Question: I'm working on a module for the admin area of Magento. I'm trying to follow Alan Storm's tutorial on <URL> but can't seem to get my controller to do anything. I think it may have something to do with routing, but I'm not sure. It shows me the frontend template with a 404 error.
(Note: )
The module is called Mynamespace_Donor and lives in app/code/local/Mynamespace/Donor/.
My etc/config.xml looks like this:
'''
<?xml version="1.0"?>
<config>
<modules>
<Mynamespace_Donor>
<version>0.1.0</version>
</Mynamespace_Donor>
</modules>
<global>
<helpers>
<donor>
<class>Mynamespace_Donor_Helper</class>
</donor>
</helpers>
<resources>
<donor_setup>
<setup>
<module>Mynamespace_Donor</module>
</setup>
</donor_setup>
</resources>
</global>
<admin>
<routers>
<donor>
<use>admin</use>
<args>
<module>Mynamespace_Donor</module>
<frontname>donor</frontname>
</args>
</donor>
</routers>
</admin>
<adminhtml>
<menu>
<donor translate="title" module="donor">
<title>Donor</title>
<sort_order>42</sort_order>
<children>
<manage_donors module="donor">
<title>Manage Donors</title>
<action>donor/index/index</action>
</manage_donors>
</children>
</donor>
</menu>
</adminhtml>
</config>
'''
And my controllers/IndexController.php looks like this:
'''
<?php
class Mynamespace_Donor_IndexController extends Mage_Adminhtml_Controller_Action
{
public function indexAction()
{
$this->loadLayout();
//create a text block with the name of "example-block"
$block = $this->getLayout()
->createBlock('core/text', 'example-block')
->setText('<h1>This is a text block</h1>');
$this->_addContent($block);
$this->renderLayout();
}
}
'''
The menu item points me to '/index.php/donor/index/index/key/e98a...' which shows a 404 page. When I try to go directly to '/donor', '/index.php/donor', '/index.php/donor/index', etc I still get 404 errors.
If I remove the '<helpers>' from the config, Magento complains that it can't find it. If I remove the '<adminhtml>' section, it stops complaining, even though I still have my '<admin><routers>' section in there (don't know if the routing stuff needs a helper or if this is even relevant).
I've also tried adding this block under '<adminhtml>', but it when I try editing role permissions I get a white page with this error: 'Fatal error: Class 'Mage_Mynamespace_Donor_Helper_Data' not found in /home/mysite/public_html/magento_dev_1_10/app/Mage.php on line 520'
'''
<acl>
<resources>
<admin>
<children>
<donor translate="title" module="Mynamespace_Donor">
<title>Donors</title>
<sort_order>60</sort_order>
<children>
<manage_donors>
<title>Manage Donors</title>
</manage_donors>
</children>
</donor>
</children>
</admin>
</resources>
</acl>
'''
What am I doing wrong here? Why can I not access this controller?
And lastly, in Alan's sample code, the URL began with the module name, but I would like mine to start with '/admin/donor' instead of '/donor'. What changes do I need to make for this?
---
The ultimate goal is to have a new tab in the admin area for managing Donors and related data in the system. When you click on some menu item, I'd like to show a grid and have sub-tabs and stuff like that. I'm looking to override the adminhtml controller - although I am extending it per <URL>:
> The only difference from a standard
controller here is that we're
extending
Mage_Adminhtml_Controller_Action
instead of
Mage_Core_Controller_Varien_Action.
Mage_Adminhtml_Controller_Action
contains important code for validating
the admin session, as well as several
methods that are useful in an Admin
Console context.
So in this picture, clicking that first sub-menu item should call the Index action of my controller and show a grid or something to manage the Donors.

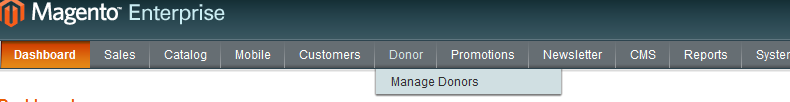
Answer: Try to replace :
'''
<frontname>donor</frontname>
'''
with :
'''
<frontName>donor</frontName>
'''
That will fix your 404 error.